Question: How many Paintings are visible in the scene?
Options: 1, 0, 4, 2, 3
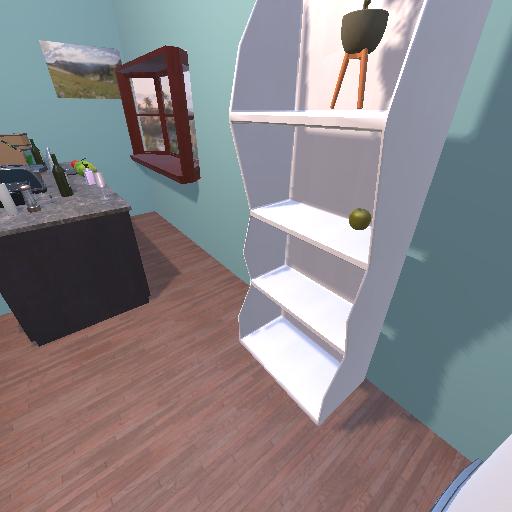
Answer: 1